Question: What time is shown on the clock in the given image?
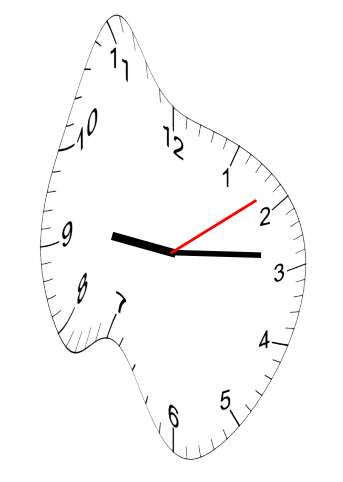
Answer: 09:14:09